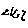
Label: zigzag